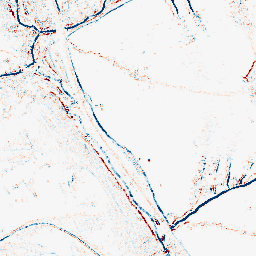
Category: morphological
Decomposition family: morphological_square
Decomposition parameters: operation: average
size: 3
Upsampling method: edge_directed
Upsampling parameters: scale: 2
Upsampling scale: 2